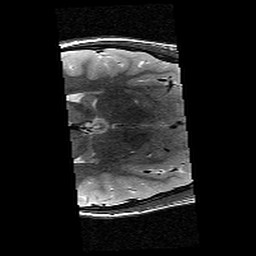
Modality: T2w
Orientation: axial
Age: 12
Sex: female
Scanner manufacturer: siemens
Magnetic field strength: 3 T
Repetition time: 9.23 s
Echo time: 0.067 s